Brain MRI, t1w sequence, axial 2D slice.
Patient: age 41, sex M, weight 95 kg, height 1.95 m
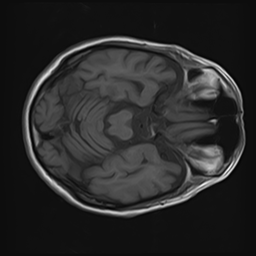